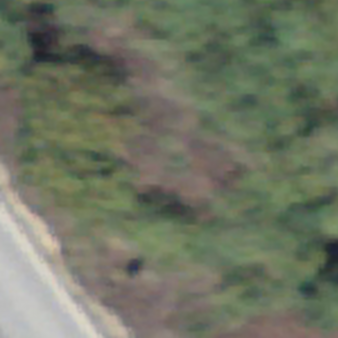
Label: other